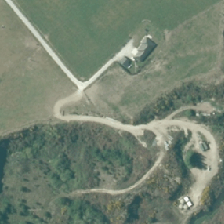
Land cover: high_producing_grassland